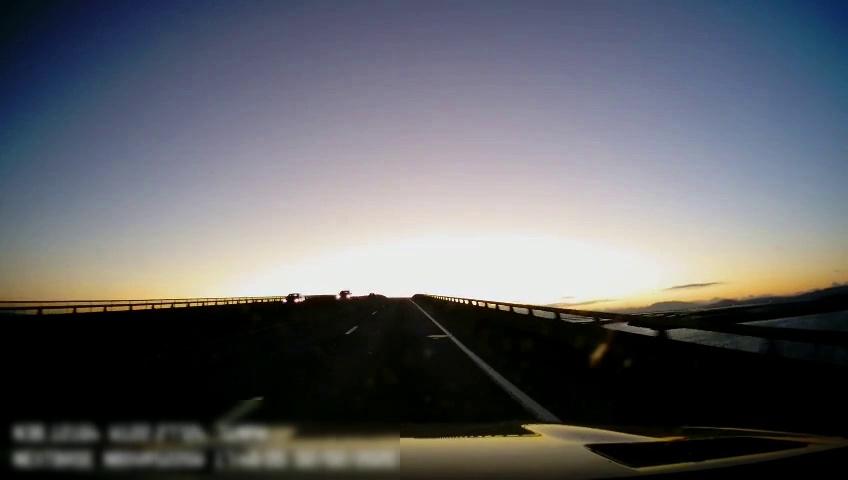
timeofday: Dusk/Dawn/Twilight
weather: Sunny
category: Drivable Space
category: Vehicles | Car
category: Lanes | Current Lane
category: Lanes | Current Lane
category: Lanes | Alternate Lane